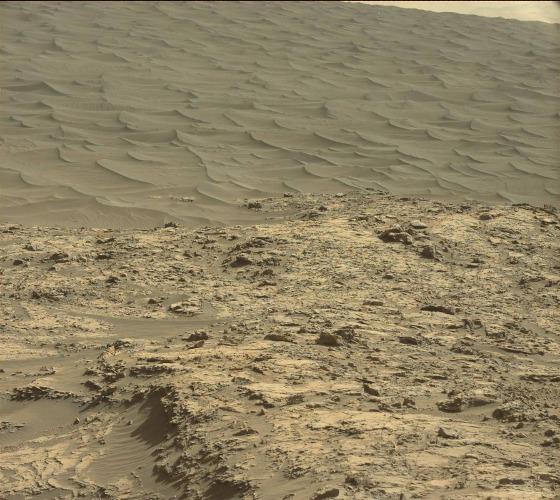
Terrain classes present: Background, Bedrock, Gravel / Sand / Soil, Rock, Shadow